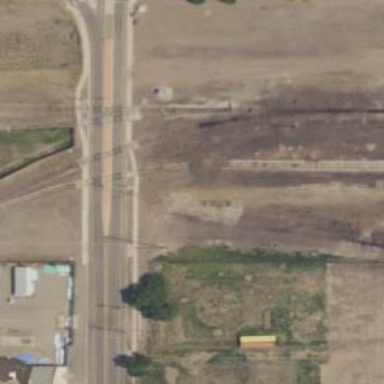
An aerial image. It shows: Railway crossing.